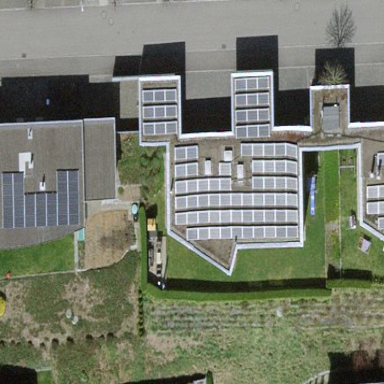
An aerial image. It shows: Solar power generator.